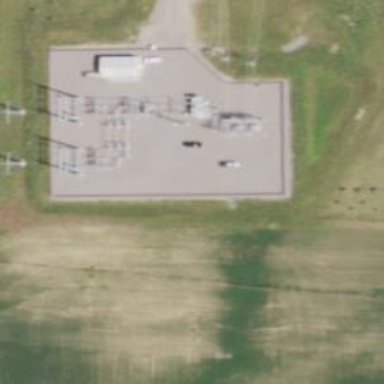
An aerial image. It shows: Fence surrounding power substation.